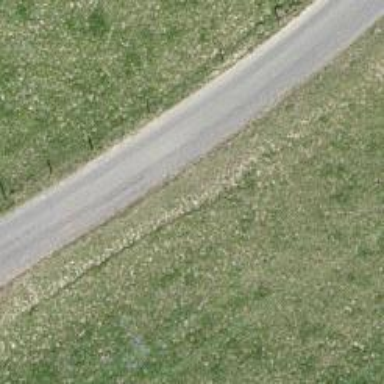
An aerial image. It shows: Unclassified road with concrete surface of grade1 quality.